Question: I have a web app that runs perfectly on Apache Tomcat. However, when I deploy it to WebLogic 10.2.3 server, it gets a NPE due to the session being null.
The app is Java 5, jQuery 1.7.1 running on Win 7 Pro. The first Ajax GET to the server causes some values to be stored in the session object. The next Ajax GET uses these values - thus the NPE due to null session.
In Firebug, I see that different session IDs are being passed - why?
Can anyone help me resolve this?

Another piece of information. Here's some related jQuery:
'''
$.ajaxSetup ({
cache: false,
xhrFields: {
withCredentials: true
},
crossDomain: true
});
'''
and:
'''
$('#findSites').click(function() { // Locate HTML DOM element with ID "somebutton" and assign the following function to its "click" event...
searchVal = document.getElementById("searchFor").value;
searchTyp = document.getElementById("searchType").value;
$.get('SiteSearchServlet', {searchFor: searchVal, searchType: searchTyp}, function(responseJson) { // Execute Ajax GET request on URL of "someservlet" and execute the following function with Ajax response JSON...
...
'''
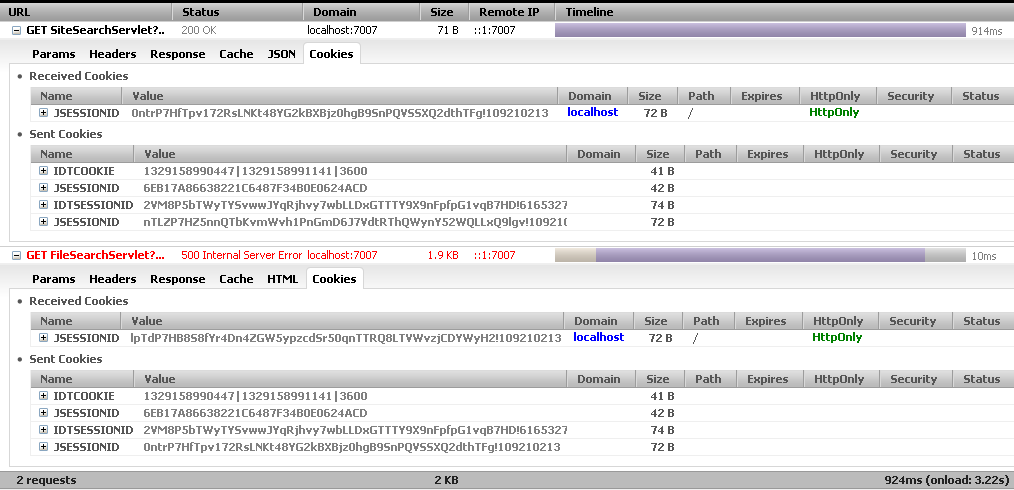
Answer: Turns out that adding this to the document ready function solved the problem (i.e. now I use the same session unless timeout):
'''
jQuery.support.cors = true; // force cross-site scripting
'''
Hope this helps someone else.
Mark